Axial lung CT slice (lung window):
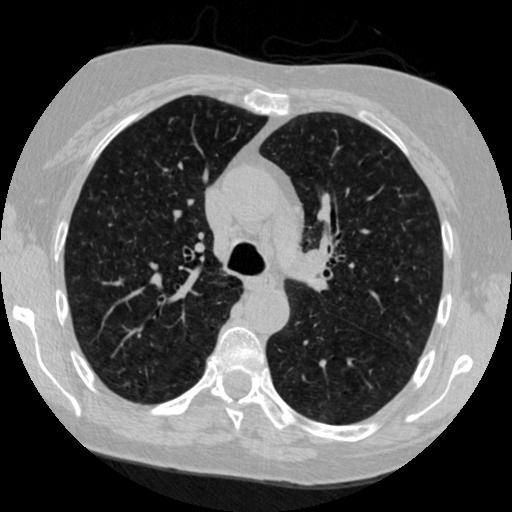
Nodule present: no